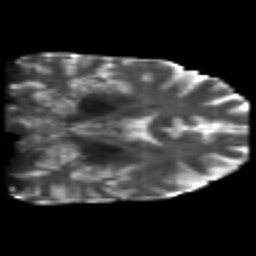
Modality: T2w
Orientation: coronal
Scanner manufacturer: philips
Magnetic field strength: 3 T
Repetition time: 8.6 s
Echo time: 0.127 s